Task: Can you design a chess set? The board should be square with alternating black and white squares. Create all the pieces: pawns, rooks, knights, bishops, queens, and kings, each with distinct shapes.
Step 4472:
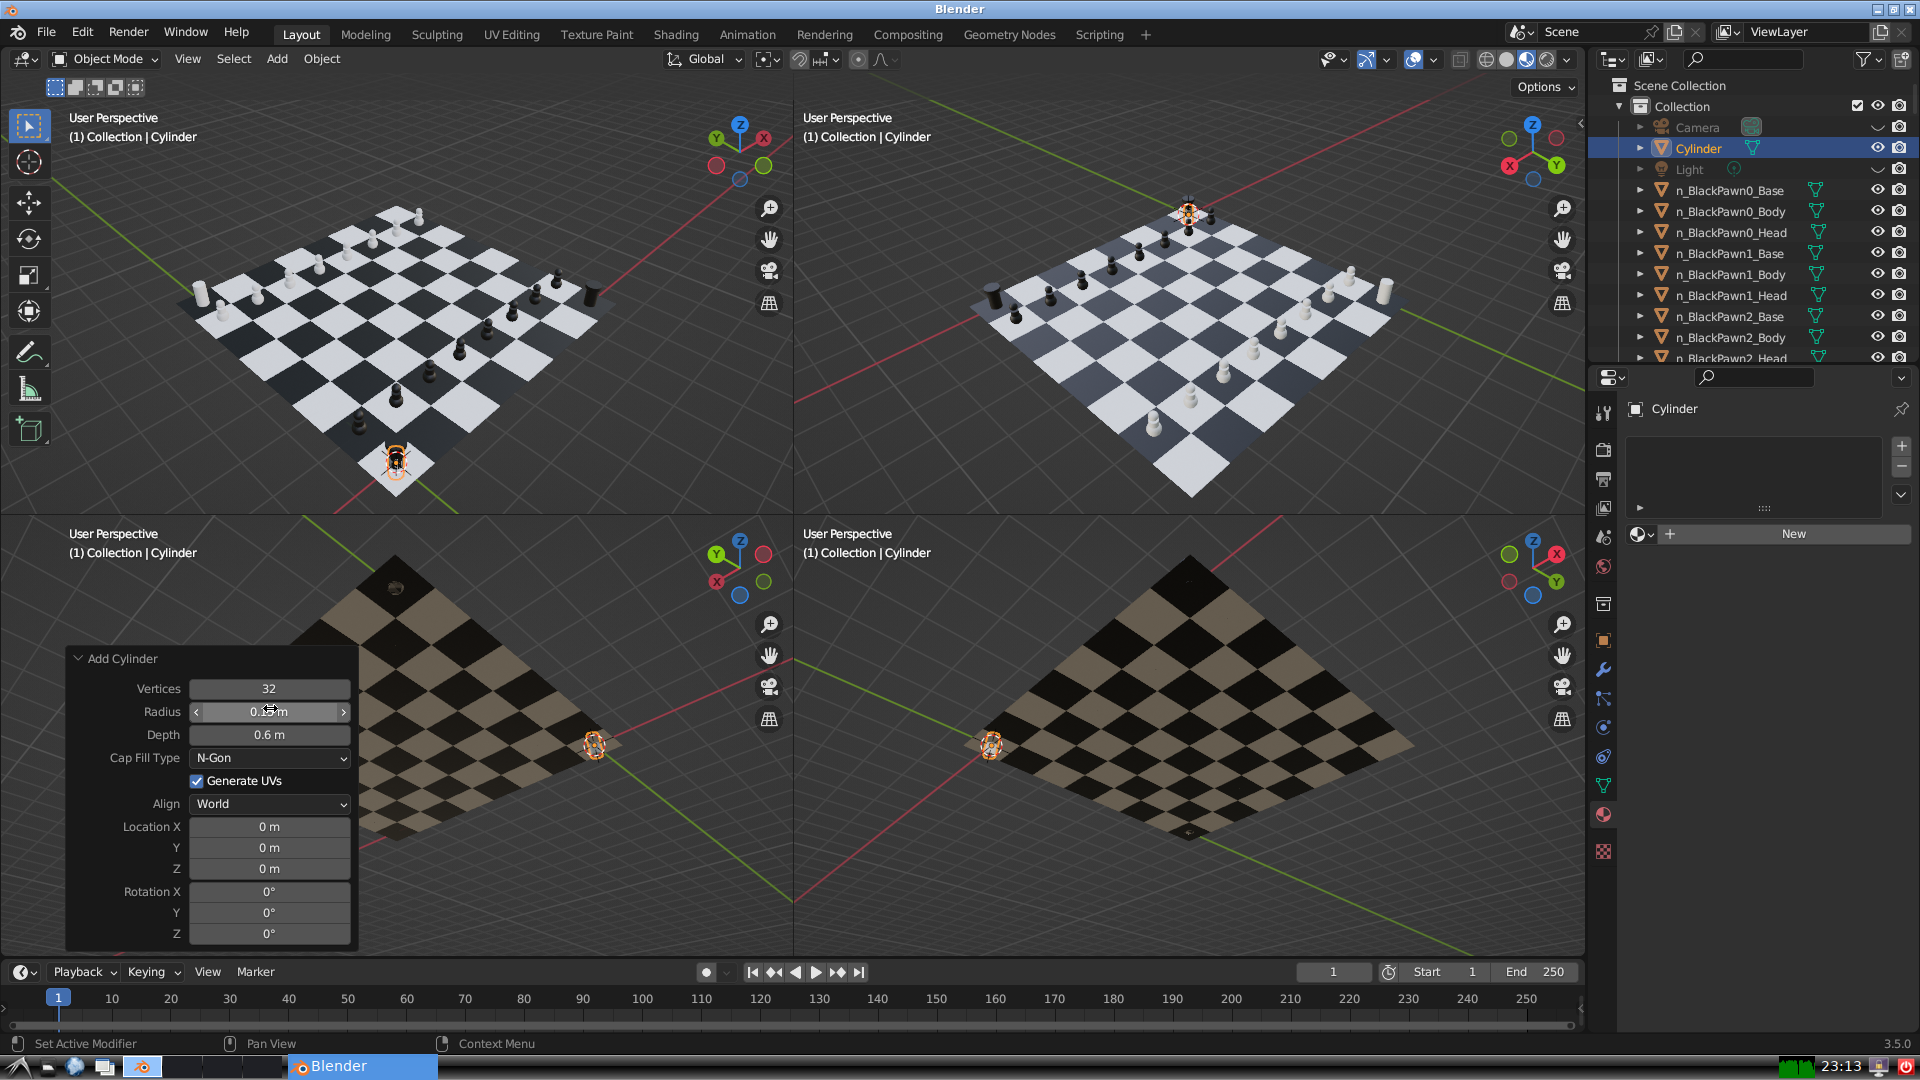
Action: click: no